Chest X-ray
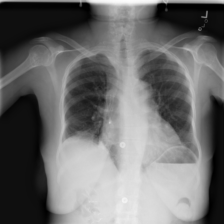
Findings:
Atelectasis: negative
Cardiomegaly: negative
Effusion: negative
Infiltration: negative
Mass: negative
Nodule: negative
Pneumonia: negative
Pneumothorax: negative
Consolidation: positive
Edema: negative
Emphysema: negative
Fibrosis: negative
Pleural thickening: negative
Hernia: negative